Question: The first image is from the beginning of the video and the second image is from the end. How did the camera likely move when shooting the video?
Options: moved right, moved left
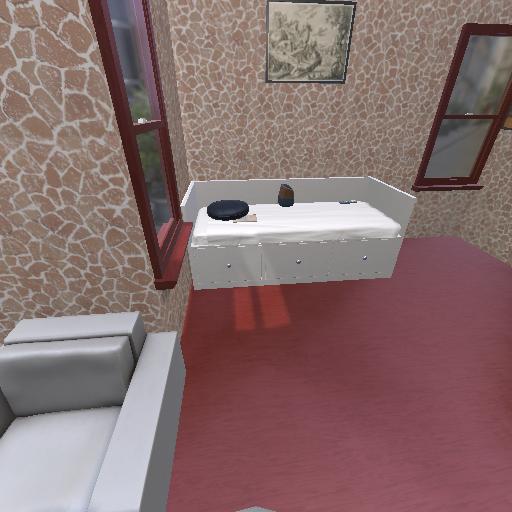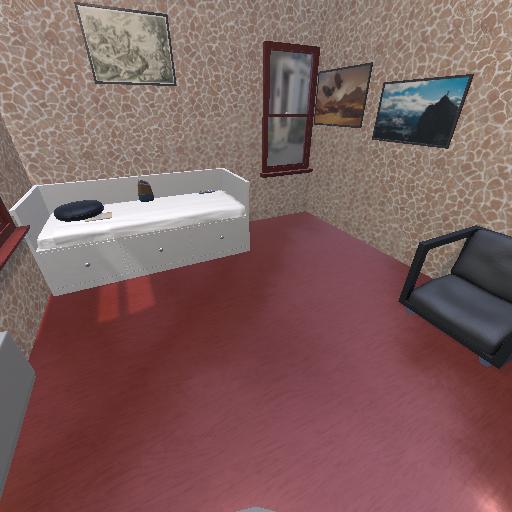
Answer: moved right